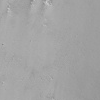
Atmospheric dust classification: not_dusty